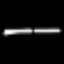
Label: line